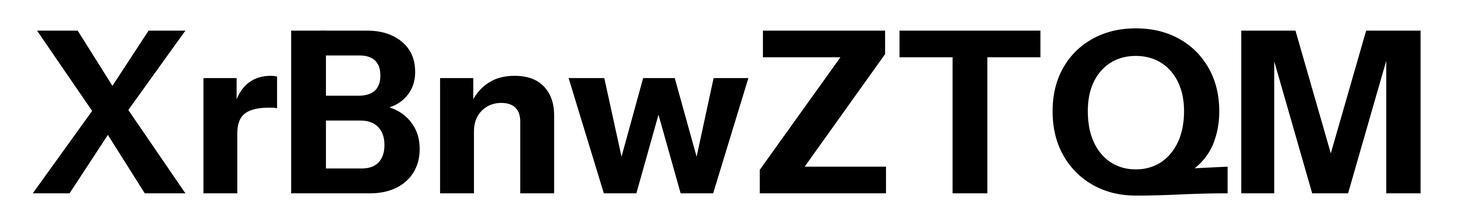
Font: InstrumentSans_Bold